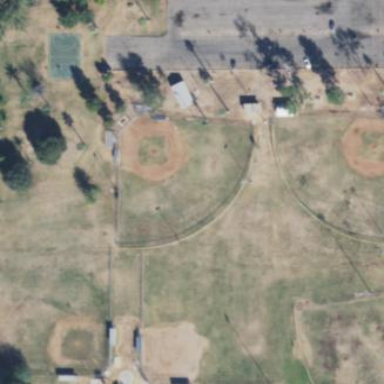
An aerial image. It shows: Softball pitch for leisure and sport activities.